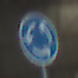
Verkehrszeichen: Kreisverkehr
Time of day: Midday
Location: Indoor (Urban)
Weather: NotSpecified
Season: NotSpecified
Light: Natural